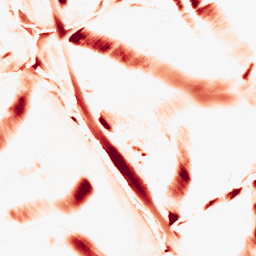
Category: morphological
Decomposition family: morphological_diamond
Decomposition parameters: operation: opening
radius: 20
Upsampling method: sinc_hamming
Upsampling parameters: scale: 4
kernel_size: 8
Upsampling scale: 4